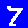
Digit: 7